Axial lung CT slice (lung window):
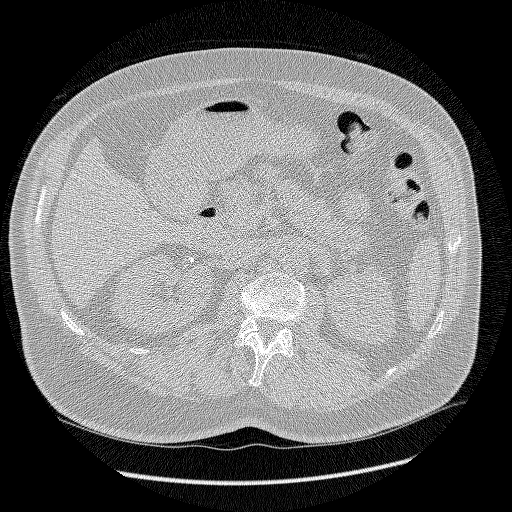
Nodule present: no